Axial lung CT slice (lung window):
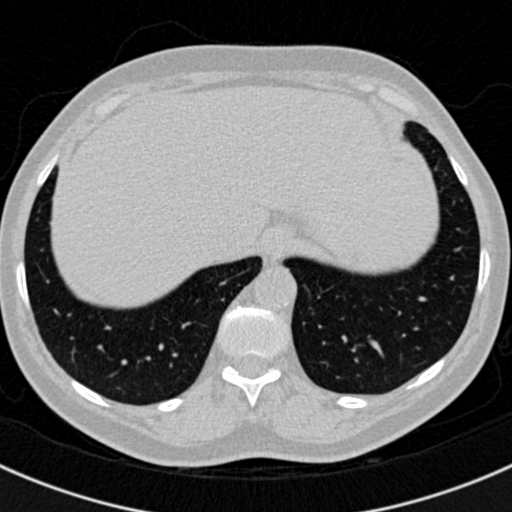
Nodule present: no